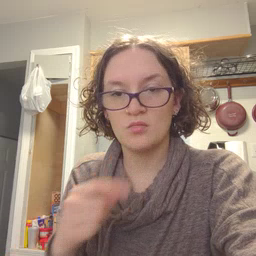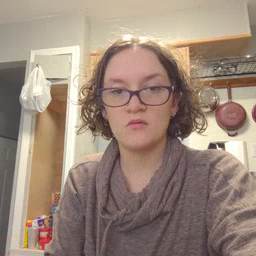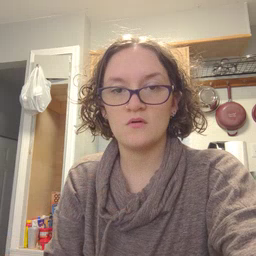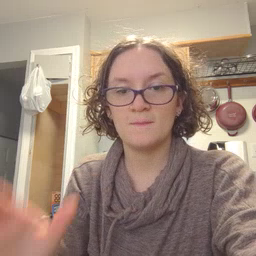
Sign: mouth